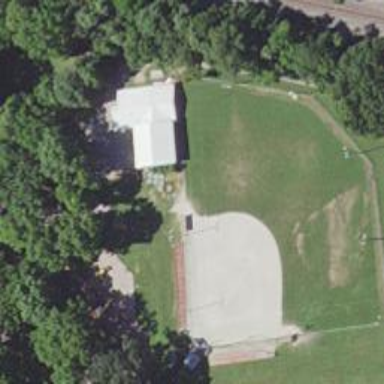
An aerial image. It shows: Softball pitch for leisure and sport activities.